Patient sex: M
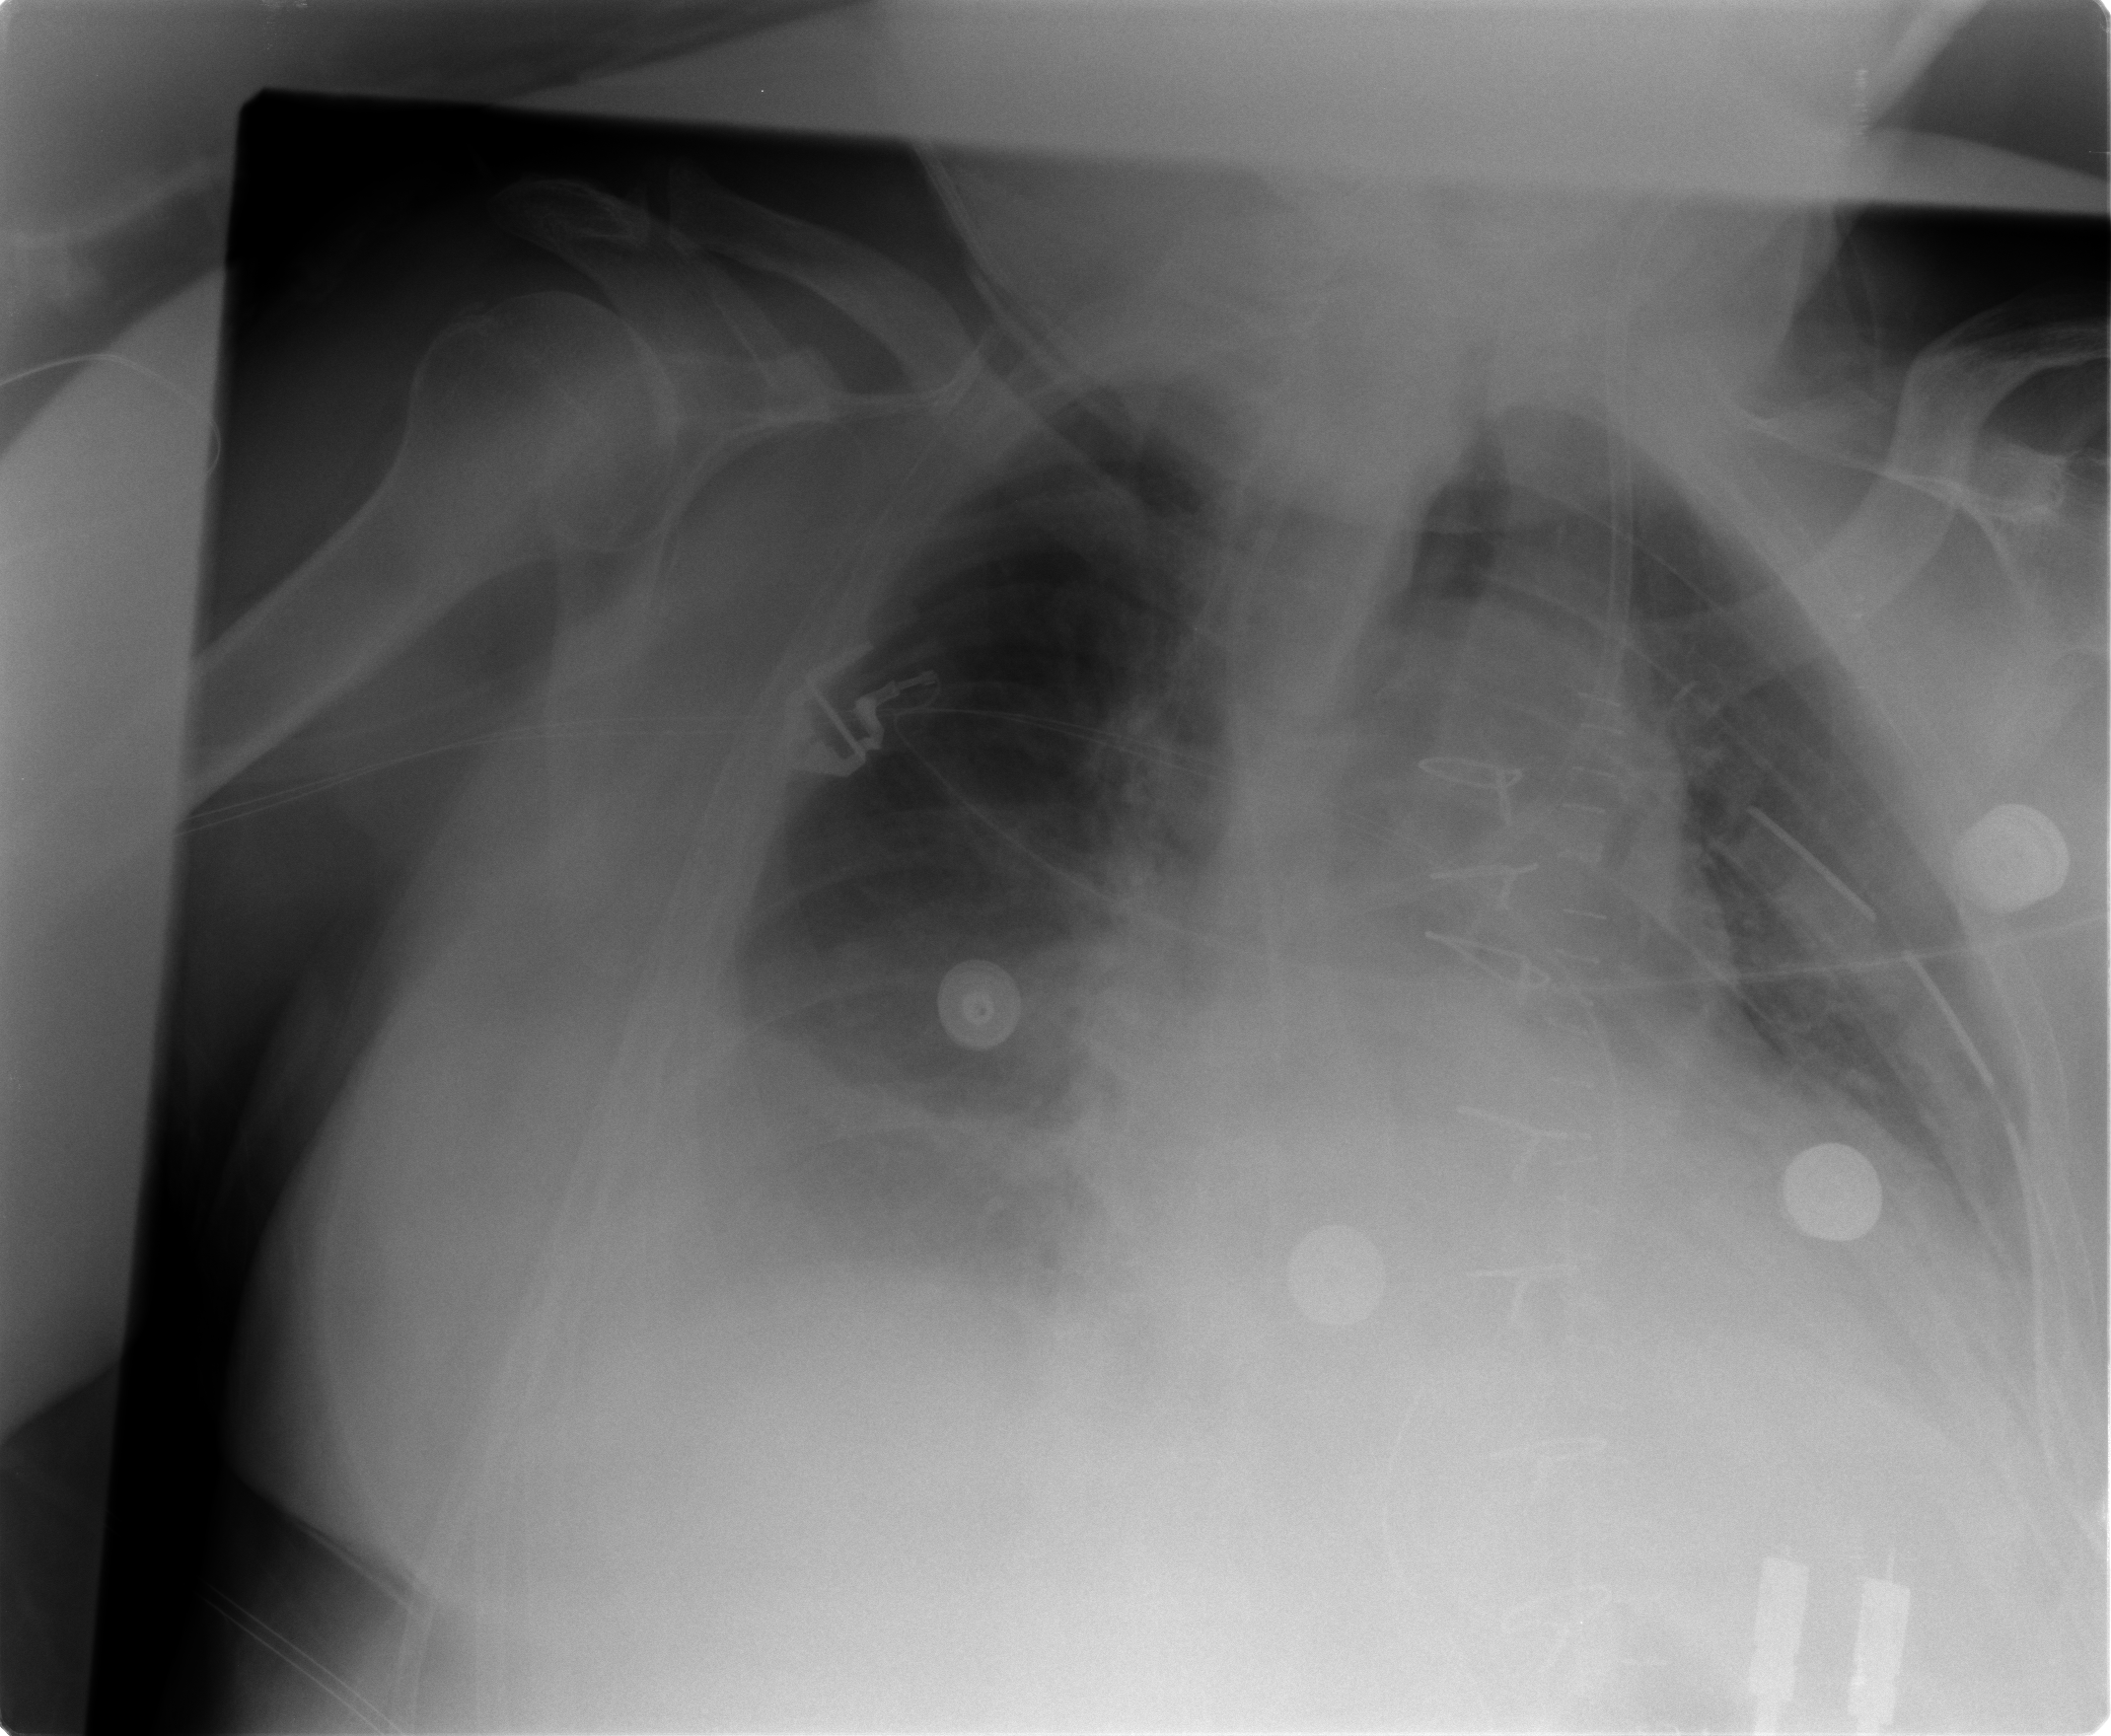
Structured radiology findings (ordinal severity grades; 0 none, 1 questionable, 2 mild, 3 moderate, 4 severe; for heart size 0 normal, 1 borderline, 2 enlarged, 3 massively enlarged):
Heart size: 2
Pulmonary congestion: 2
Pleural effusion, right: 3
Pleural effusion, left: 2
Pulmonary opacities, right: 2
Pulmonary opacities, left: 1
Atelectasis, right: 3
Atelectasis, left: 2